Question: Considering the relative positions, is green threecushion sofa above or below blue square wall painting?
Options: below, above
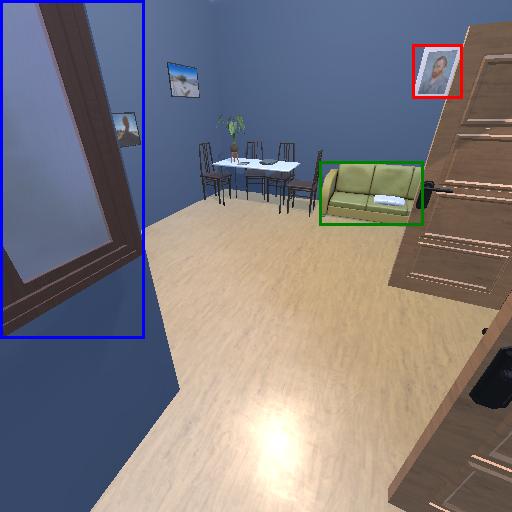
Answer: below